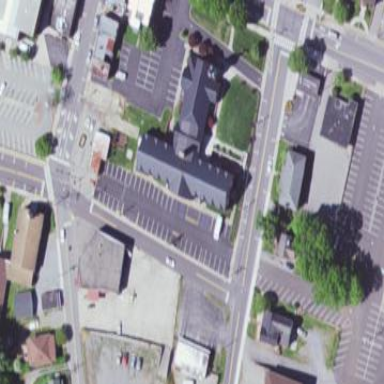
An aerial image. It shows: Building that serves as place of worship.